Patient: sex M, age 69
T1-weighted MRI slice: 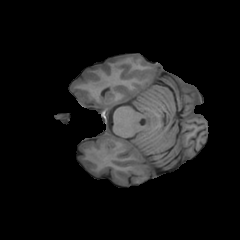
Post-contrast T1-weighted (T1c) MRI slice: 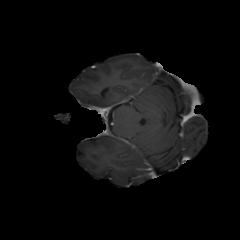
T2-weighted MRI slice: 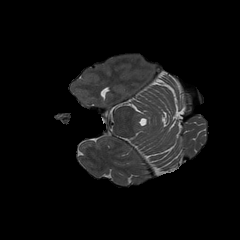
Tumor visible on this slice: yes
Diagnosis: Glioblastoma, IDH-wildtype
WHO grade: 4